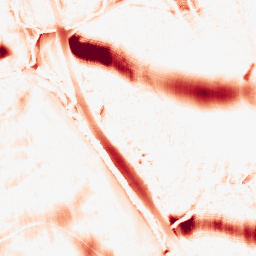
Category: morphological
Decomposition family: morphological_ellipse
Decomposition parameters: operation: opening
width: 50
height: 30
Upsampling method: cubic_catmull_rom
Upsampling parameters: scale: 8
Upsampling scale: 8